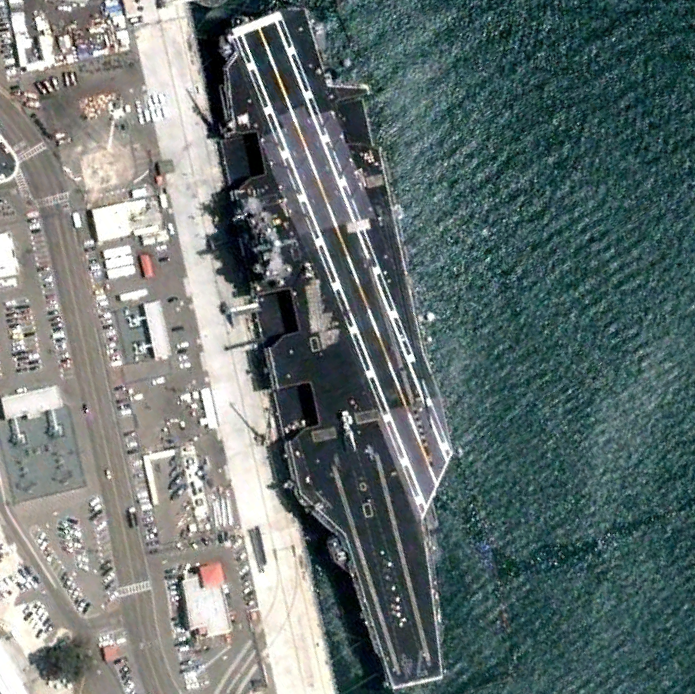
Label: aircraft_carrier